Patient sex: M
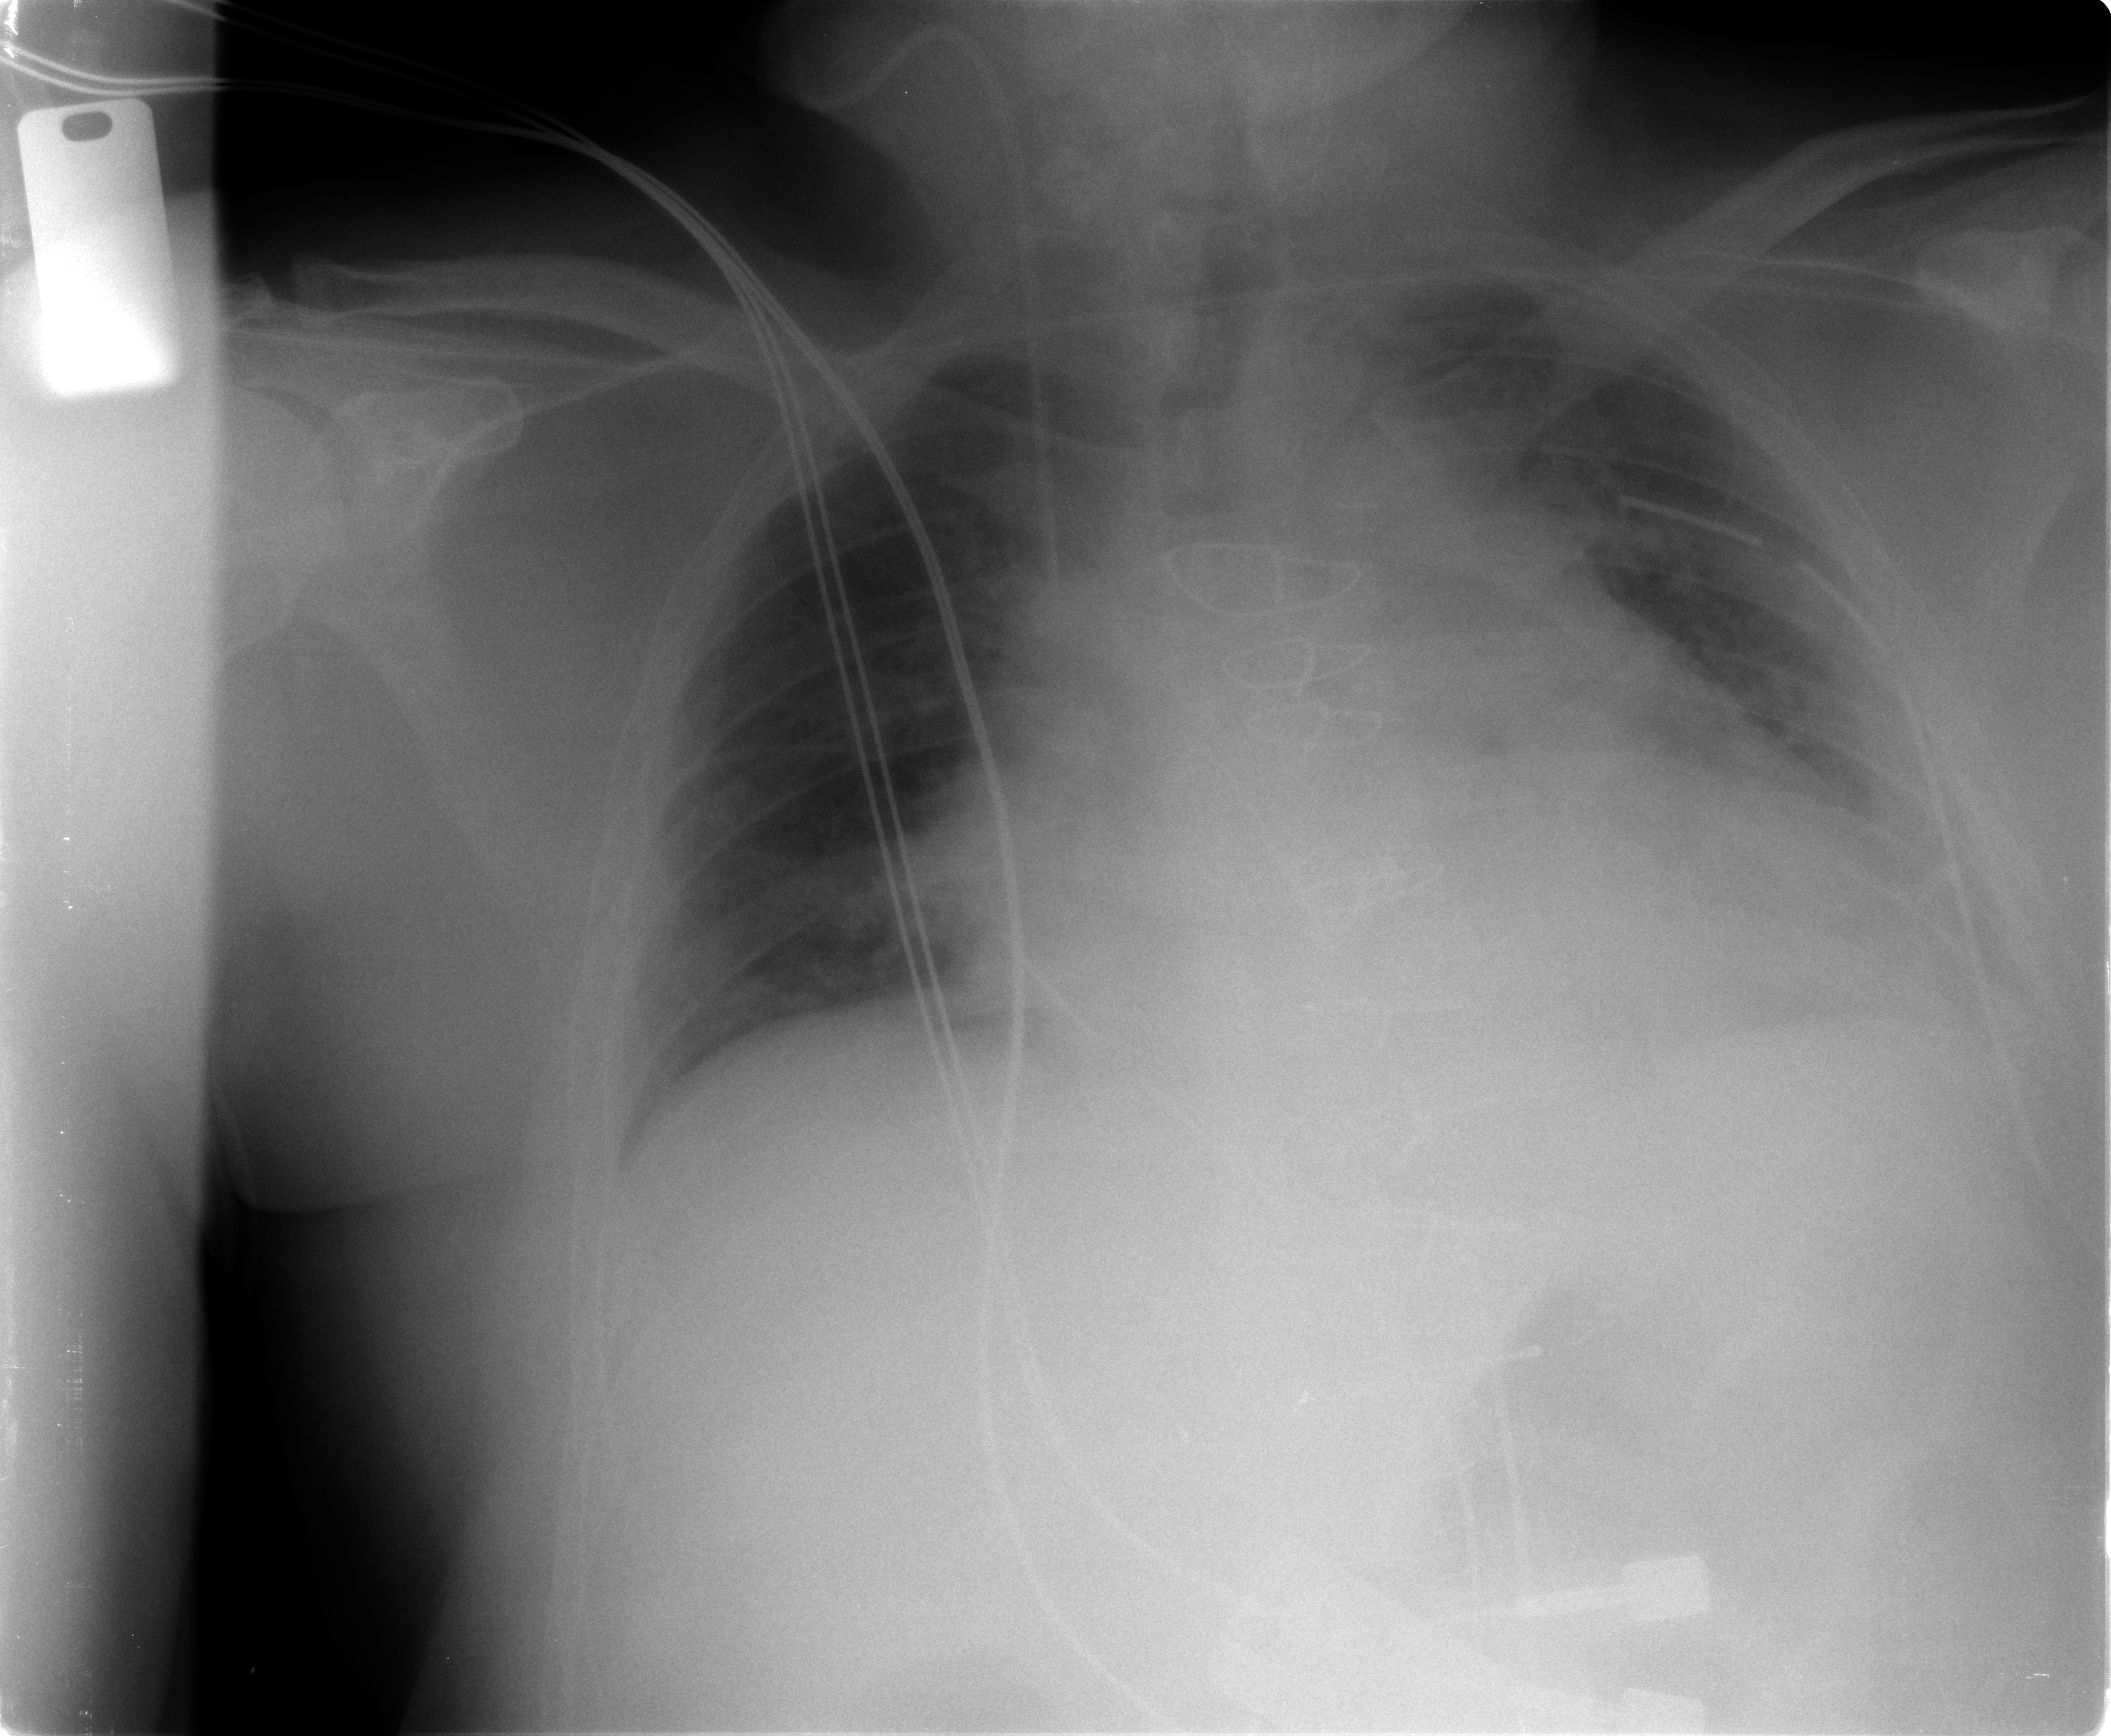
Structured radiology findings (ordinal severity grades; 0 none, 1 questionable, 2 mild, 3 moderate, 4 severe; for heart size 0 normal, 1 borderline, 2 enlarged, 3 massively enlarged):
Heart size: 2
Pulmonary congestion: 2
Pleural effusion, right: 0
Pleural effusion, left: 2
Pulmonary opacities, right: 1
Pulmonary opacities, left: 2
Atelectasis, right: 2
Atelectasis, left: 2